Question: I can't play video from url. And this my code:
'''
on preOpenCard
put URL "http://elanorb.on-rev.com/lessons/MalteBrill.mp4" into player "Player"
end preOpenCard
'''
And this my error:

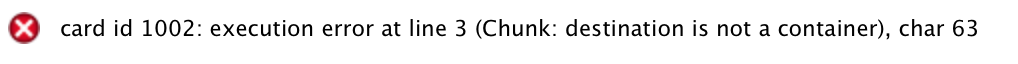
Answer: The correct syntax for that is
set the filename of player "Player" to "<URL>"
Marks example contains the keyword URL before the url. But this will not work. At least here in LC 6.6x.